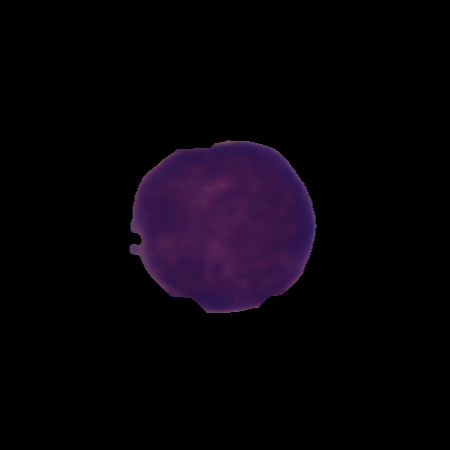
Label: cancer